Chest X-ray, PA view. Patient: 66 years old, sex M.
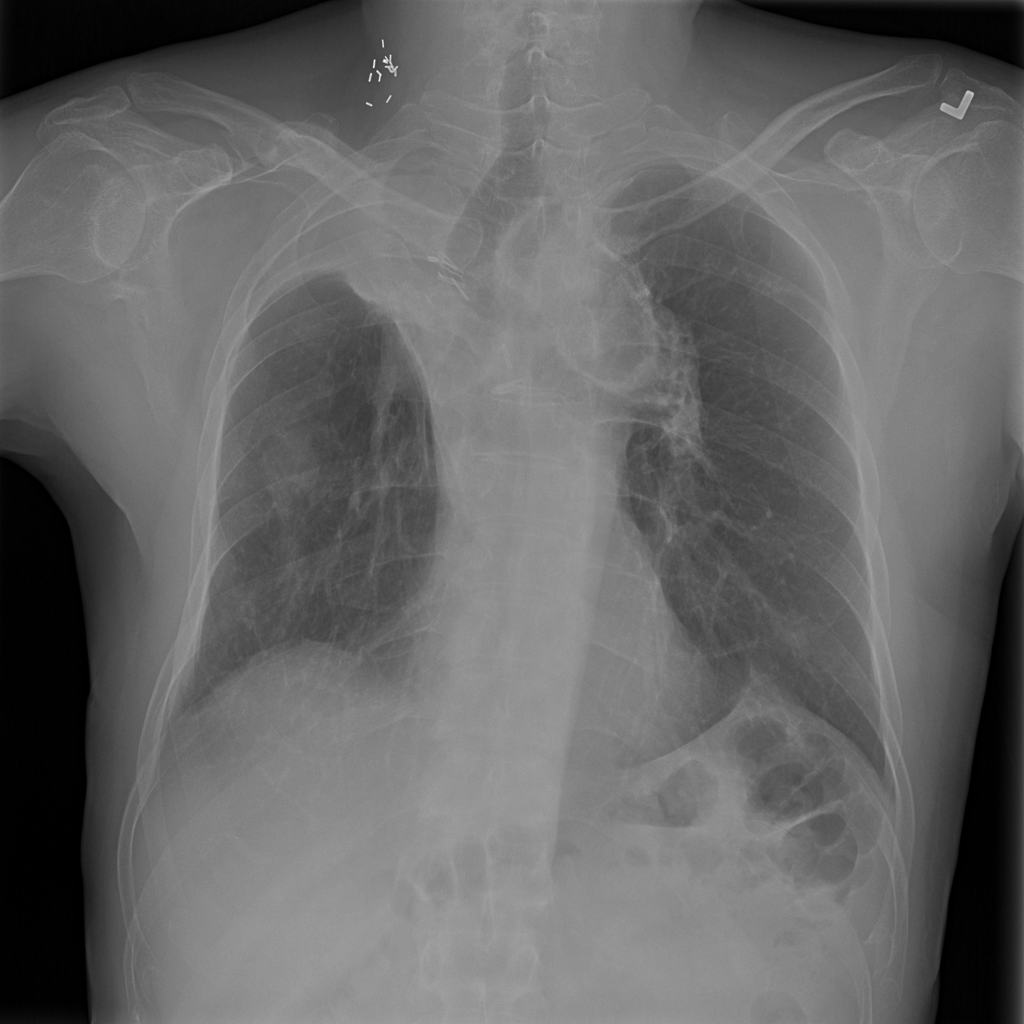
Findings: Nodule